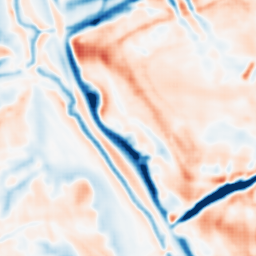
Category: multiscale
Decomposition family: dog_multiscale
Decomposition parameters: sigma_ratio: 1.6
n_scales: 3
base_sigma: 2
Upsampling method: sinc_blackman
Upsampling parameters: scale: 8
kernel_size: 16
Upsampling scale: 8